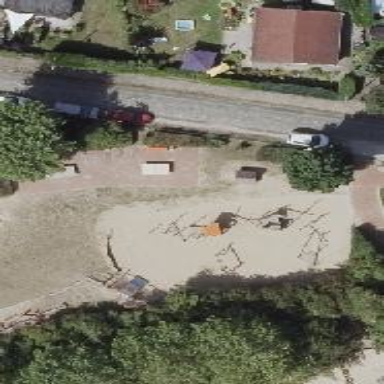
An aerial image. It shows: Playground featuring climbing frame.